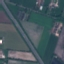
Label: Highway